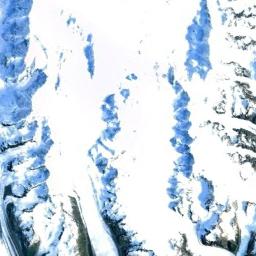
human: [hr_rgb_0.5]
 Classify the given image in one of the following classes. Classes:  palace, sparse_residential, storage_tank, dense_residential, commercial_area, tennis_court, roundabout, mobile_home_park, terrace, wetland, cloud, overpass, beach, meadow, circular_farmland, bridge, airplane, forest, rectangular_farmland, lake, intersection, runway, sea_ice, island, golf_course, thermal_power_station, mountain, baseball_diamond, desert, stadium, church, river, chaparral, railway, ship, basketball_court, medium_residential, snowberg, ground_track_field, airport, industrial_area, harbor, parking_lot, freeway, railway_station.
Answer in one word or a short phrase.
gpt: snowberg